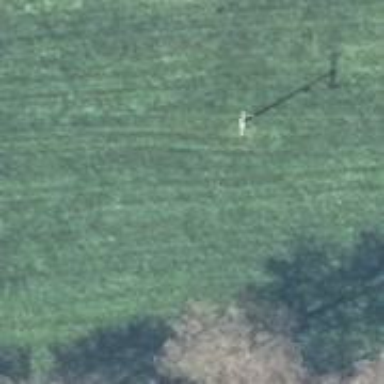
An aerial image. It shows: Power pole.